Field crop: maize
Growth stage: 2
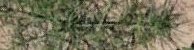
Species: salsola